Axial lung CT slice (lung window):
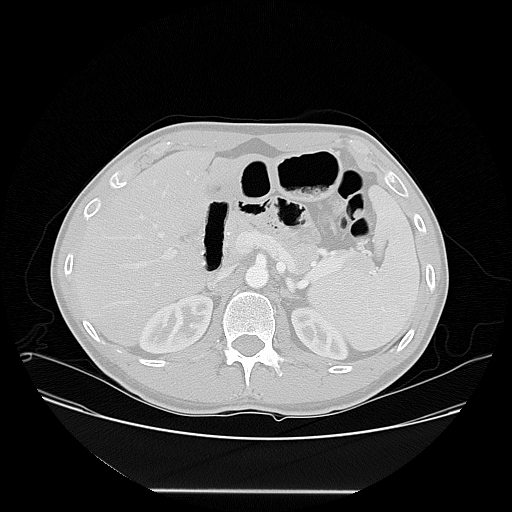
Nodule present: no